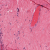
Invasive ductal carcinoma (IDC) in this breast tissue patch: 0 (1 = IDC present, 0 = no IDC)